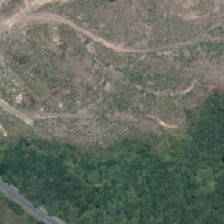
Land cover: harvested_forest